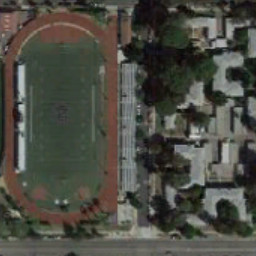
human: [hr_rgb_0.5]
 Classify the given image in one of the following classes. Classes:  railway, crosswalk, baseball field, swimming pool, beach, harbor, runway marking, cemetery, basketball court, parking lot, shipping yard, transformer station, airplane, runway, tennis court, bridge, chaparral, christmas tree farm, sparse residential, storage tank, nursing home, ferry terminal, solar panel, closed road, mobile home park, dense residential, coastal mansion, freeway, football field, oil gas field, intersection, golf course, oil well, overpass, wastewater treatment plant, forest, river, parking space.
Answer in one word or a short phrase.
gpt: football field